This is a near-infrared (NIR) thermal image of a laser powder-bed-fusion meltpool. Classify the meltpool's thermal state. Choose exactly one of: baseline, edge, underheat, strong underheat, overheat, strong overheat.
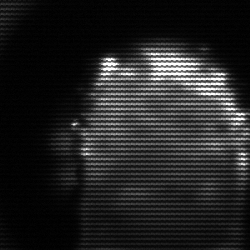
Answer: baseline